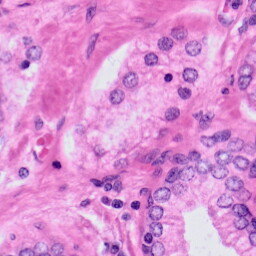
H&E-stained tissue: Prostate